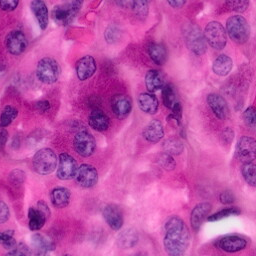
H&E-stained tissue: Pancreatic